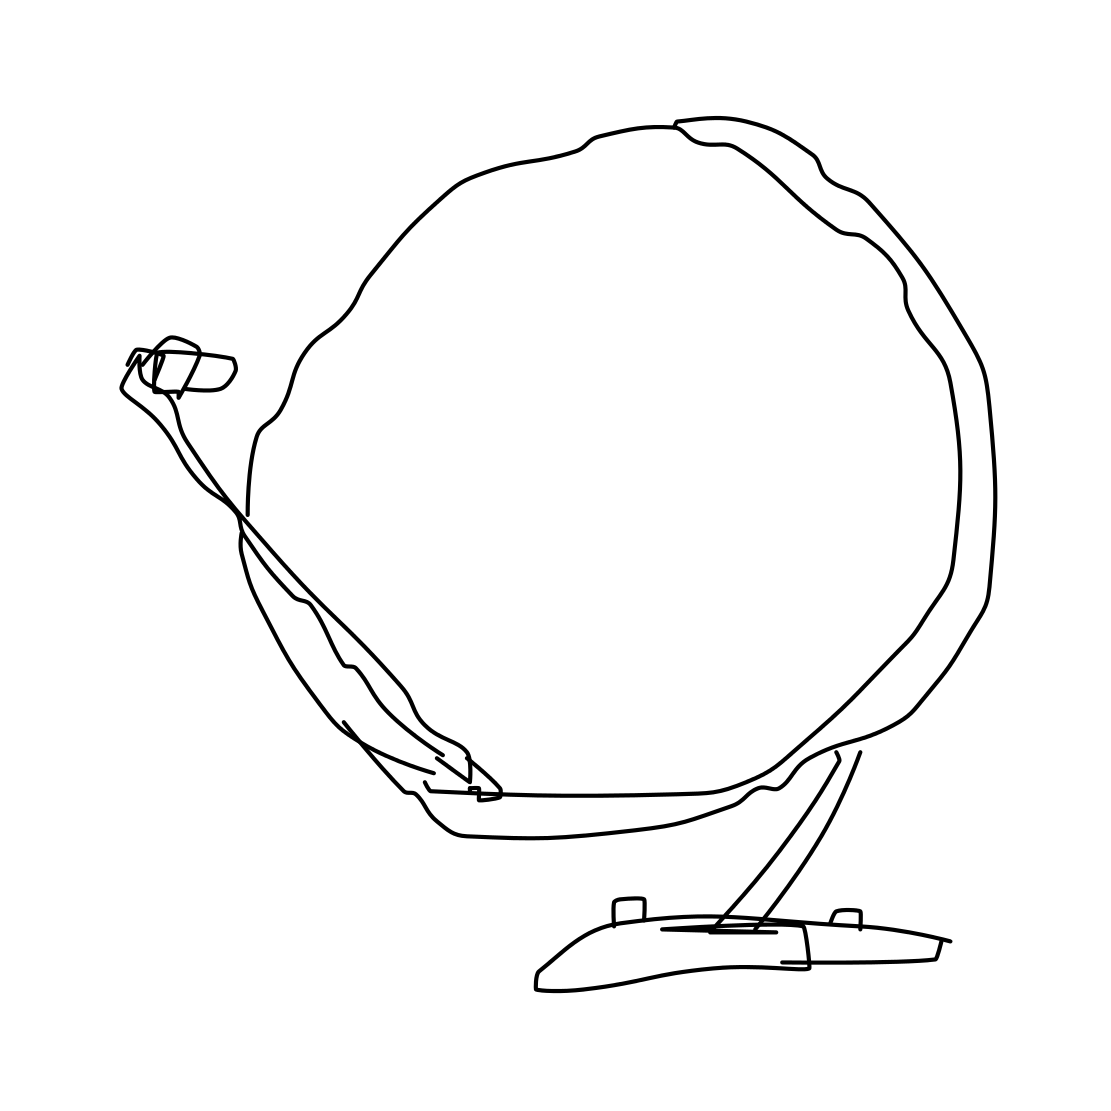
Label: satellite dish